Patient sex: M
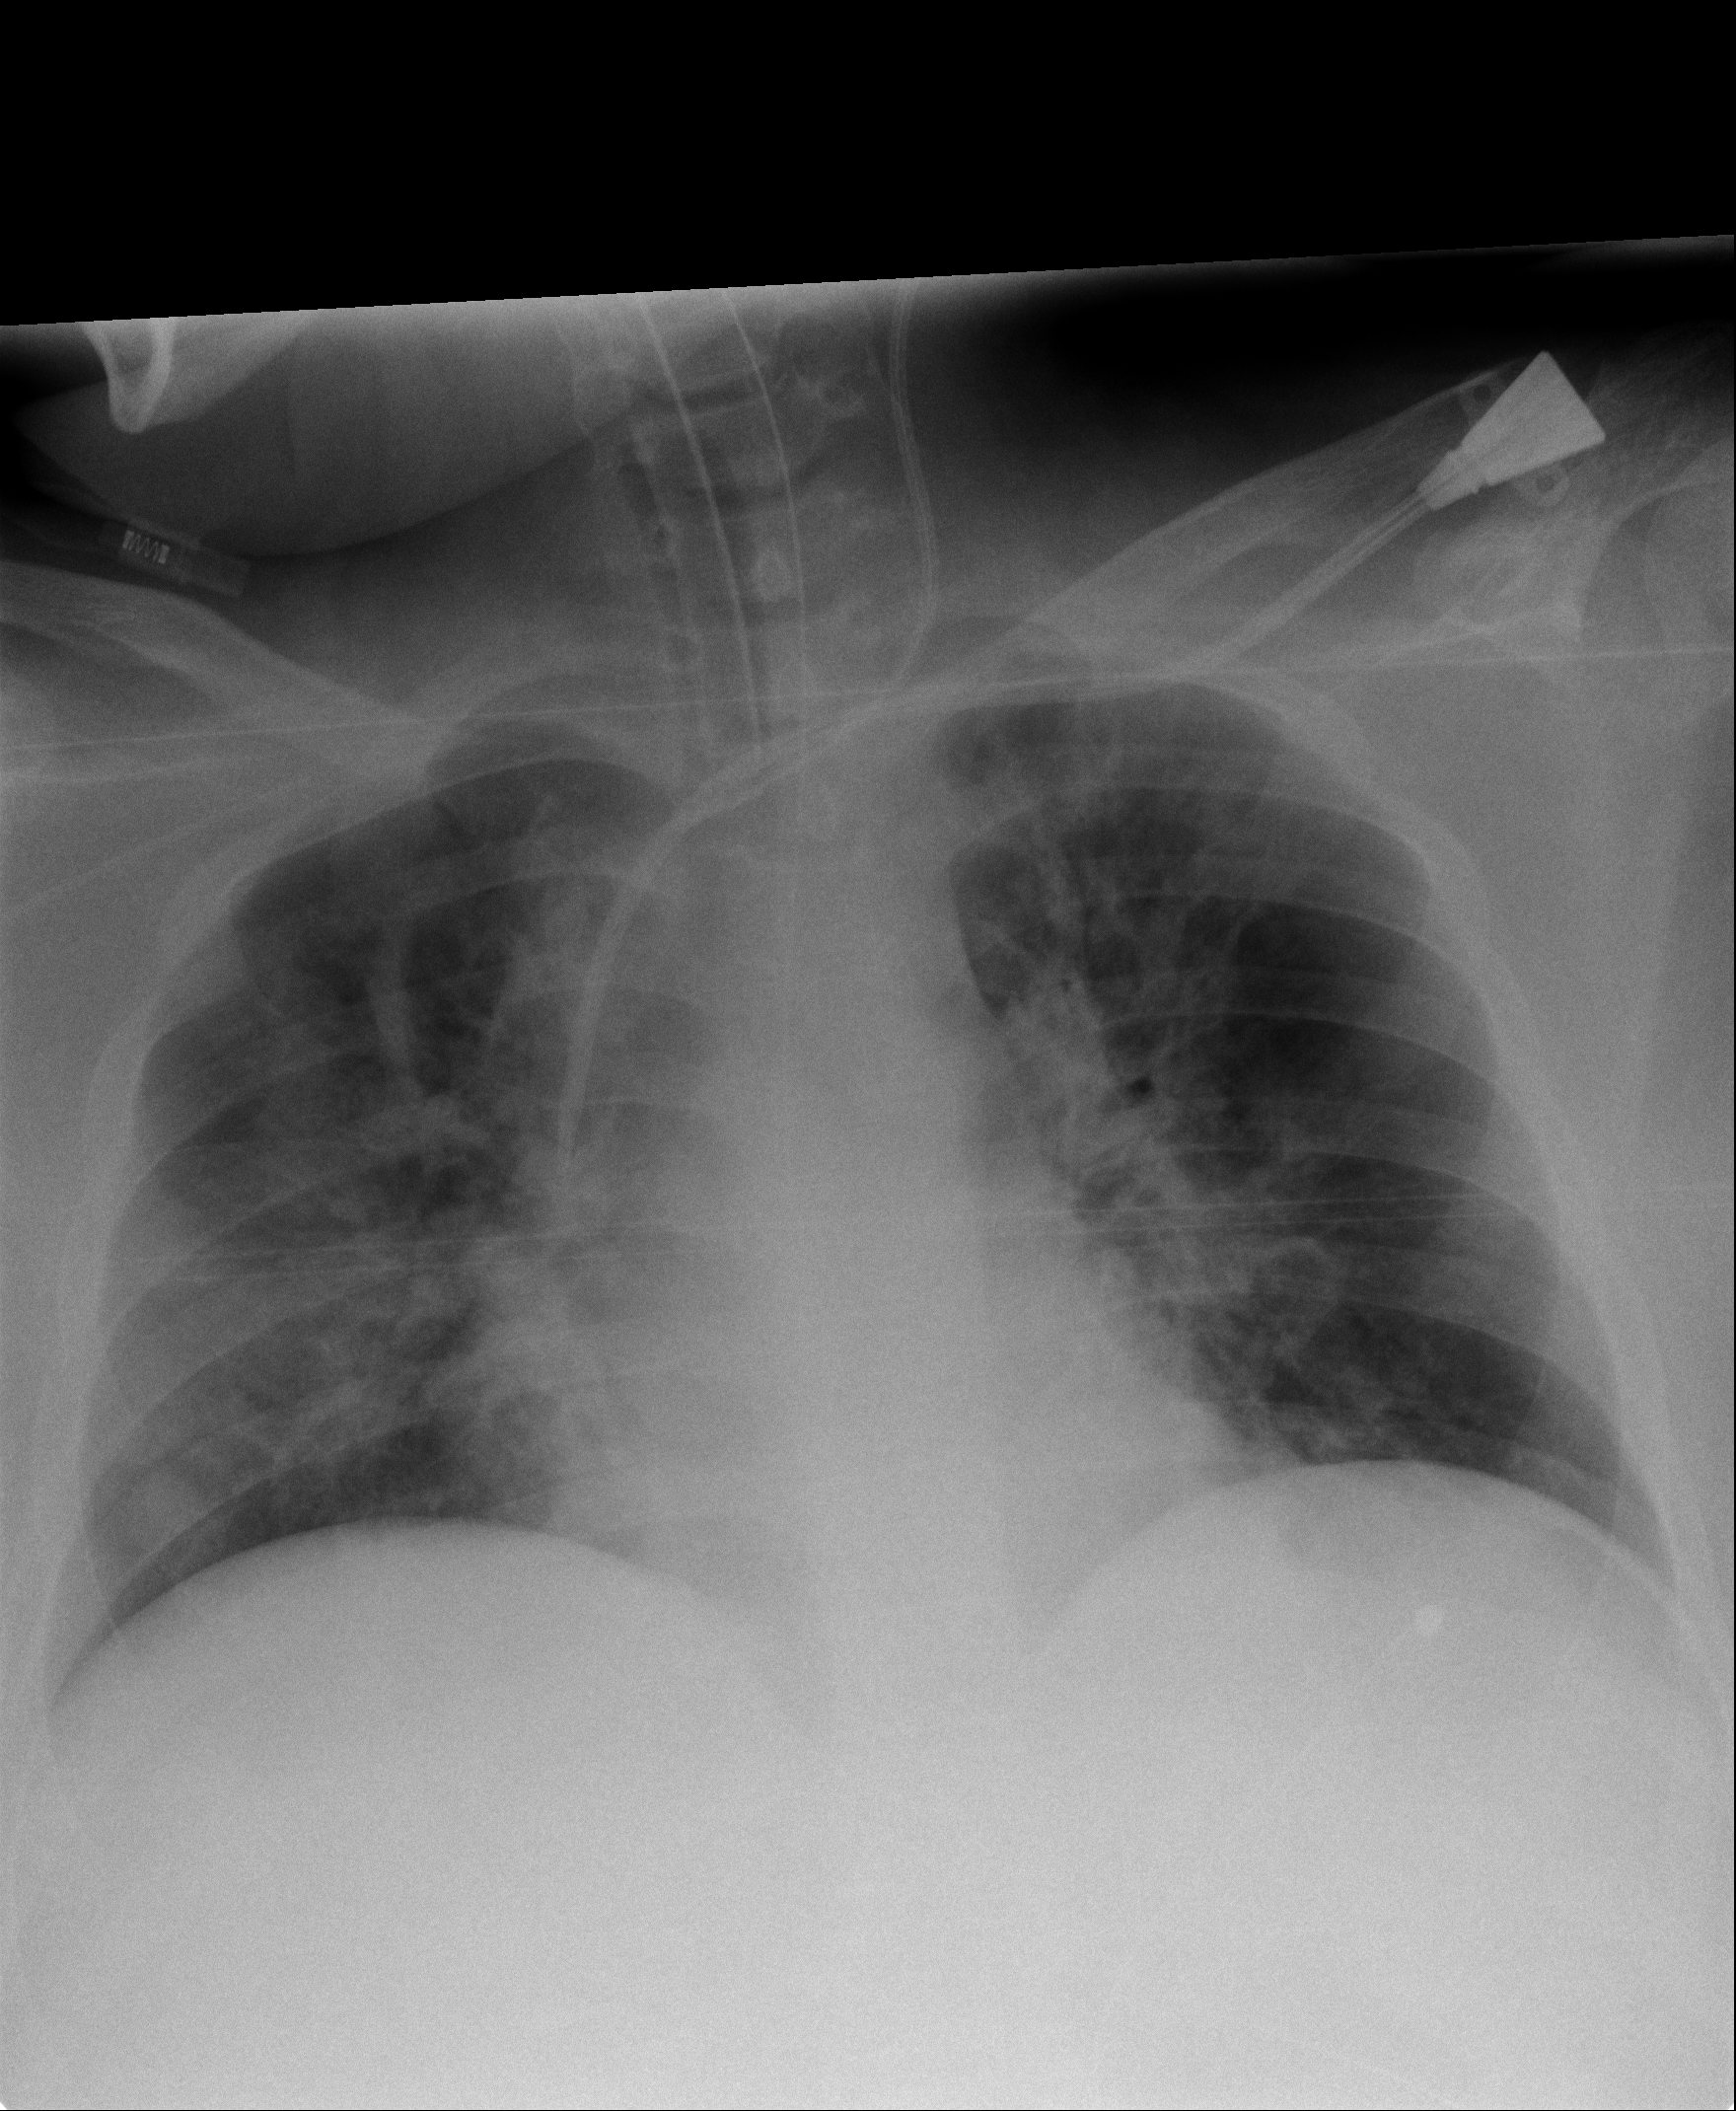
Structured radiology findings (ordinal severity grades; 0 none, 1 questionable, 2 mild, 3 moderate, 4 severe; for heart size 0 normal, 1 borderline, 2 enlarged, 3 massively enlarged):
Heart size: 0
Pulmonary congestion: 2
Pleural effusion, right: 0
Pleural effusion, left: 0
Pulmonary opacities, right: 3
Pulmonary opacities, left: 3
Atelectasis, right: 2
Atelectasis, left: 2